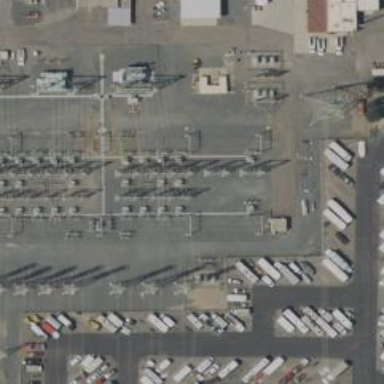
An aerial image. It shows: Switch for power supply.